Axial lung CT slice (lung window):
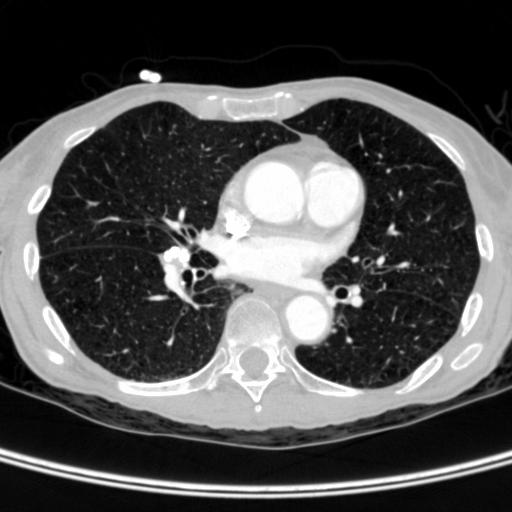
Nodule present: no